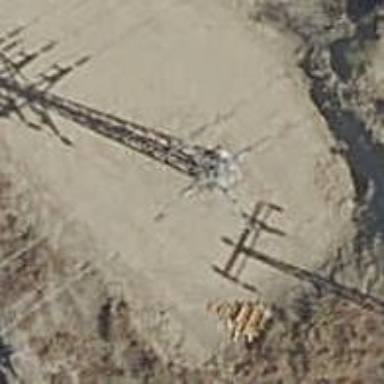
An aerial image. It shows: Lattice structure tower.